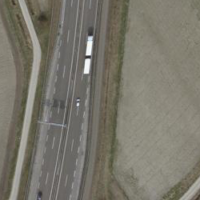
EUNIS habitat code: 57
Species observed at this site:
Senecio vulgaris